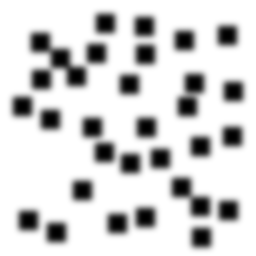
Squares: 32
Triangles: 0
Stars: 0
Total shapes: 32